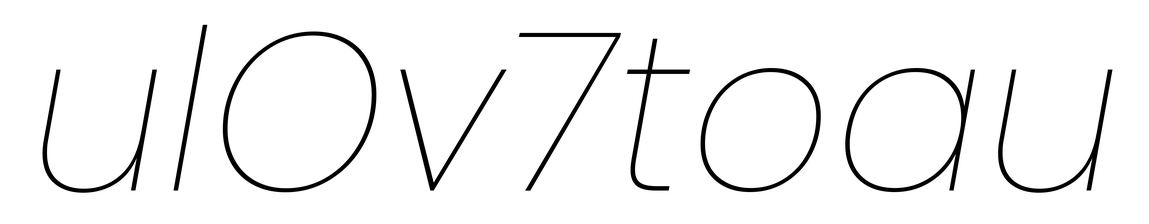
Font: Poppins-ThinItalic